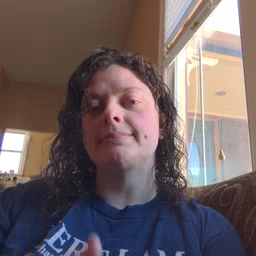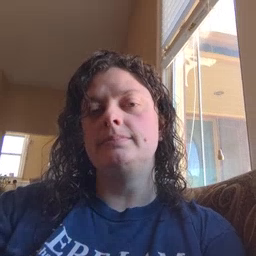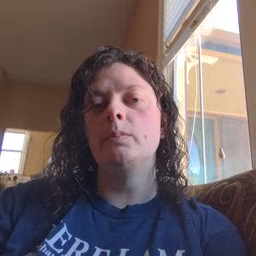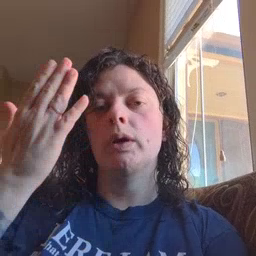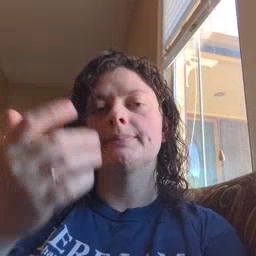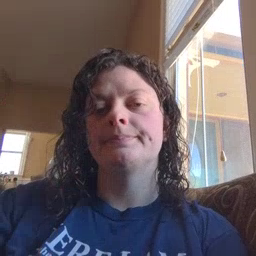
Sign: morning